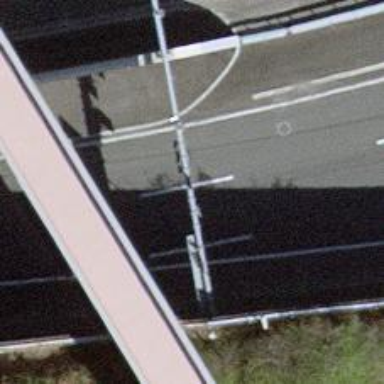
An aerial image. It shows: Motorway junction.